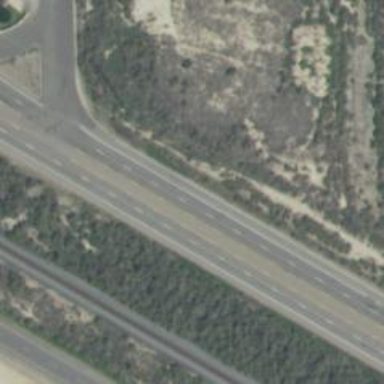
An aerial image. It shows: Asphalt highway with grade1 tracktype. It is expressway.